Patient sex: M
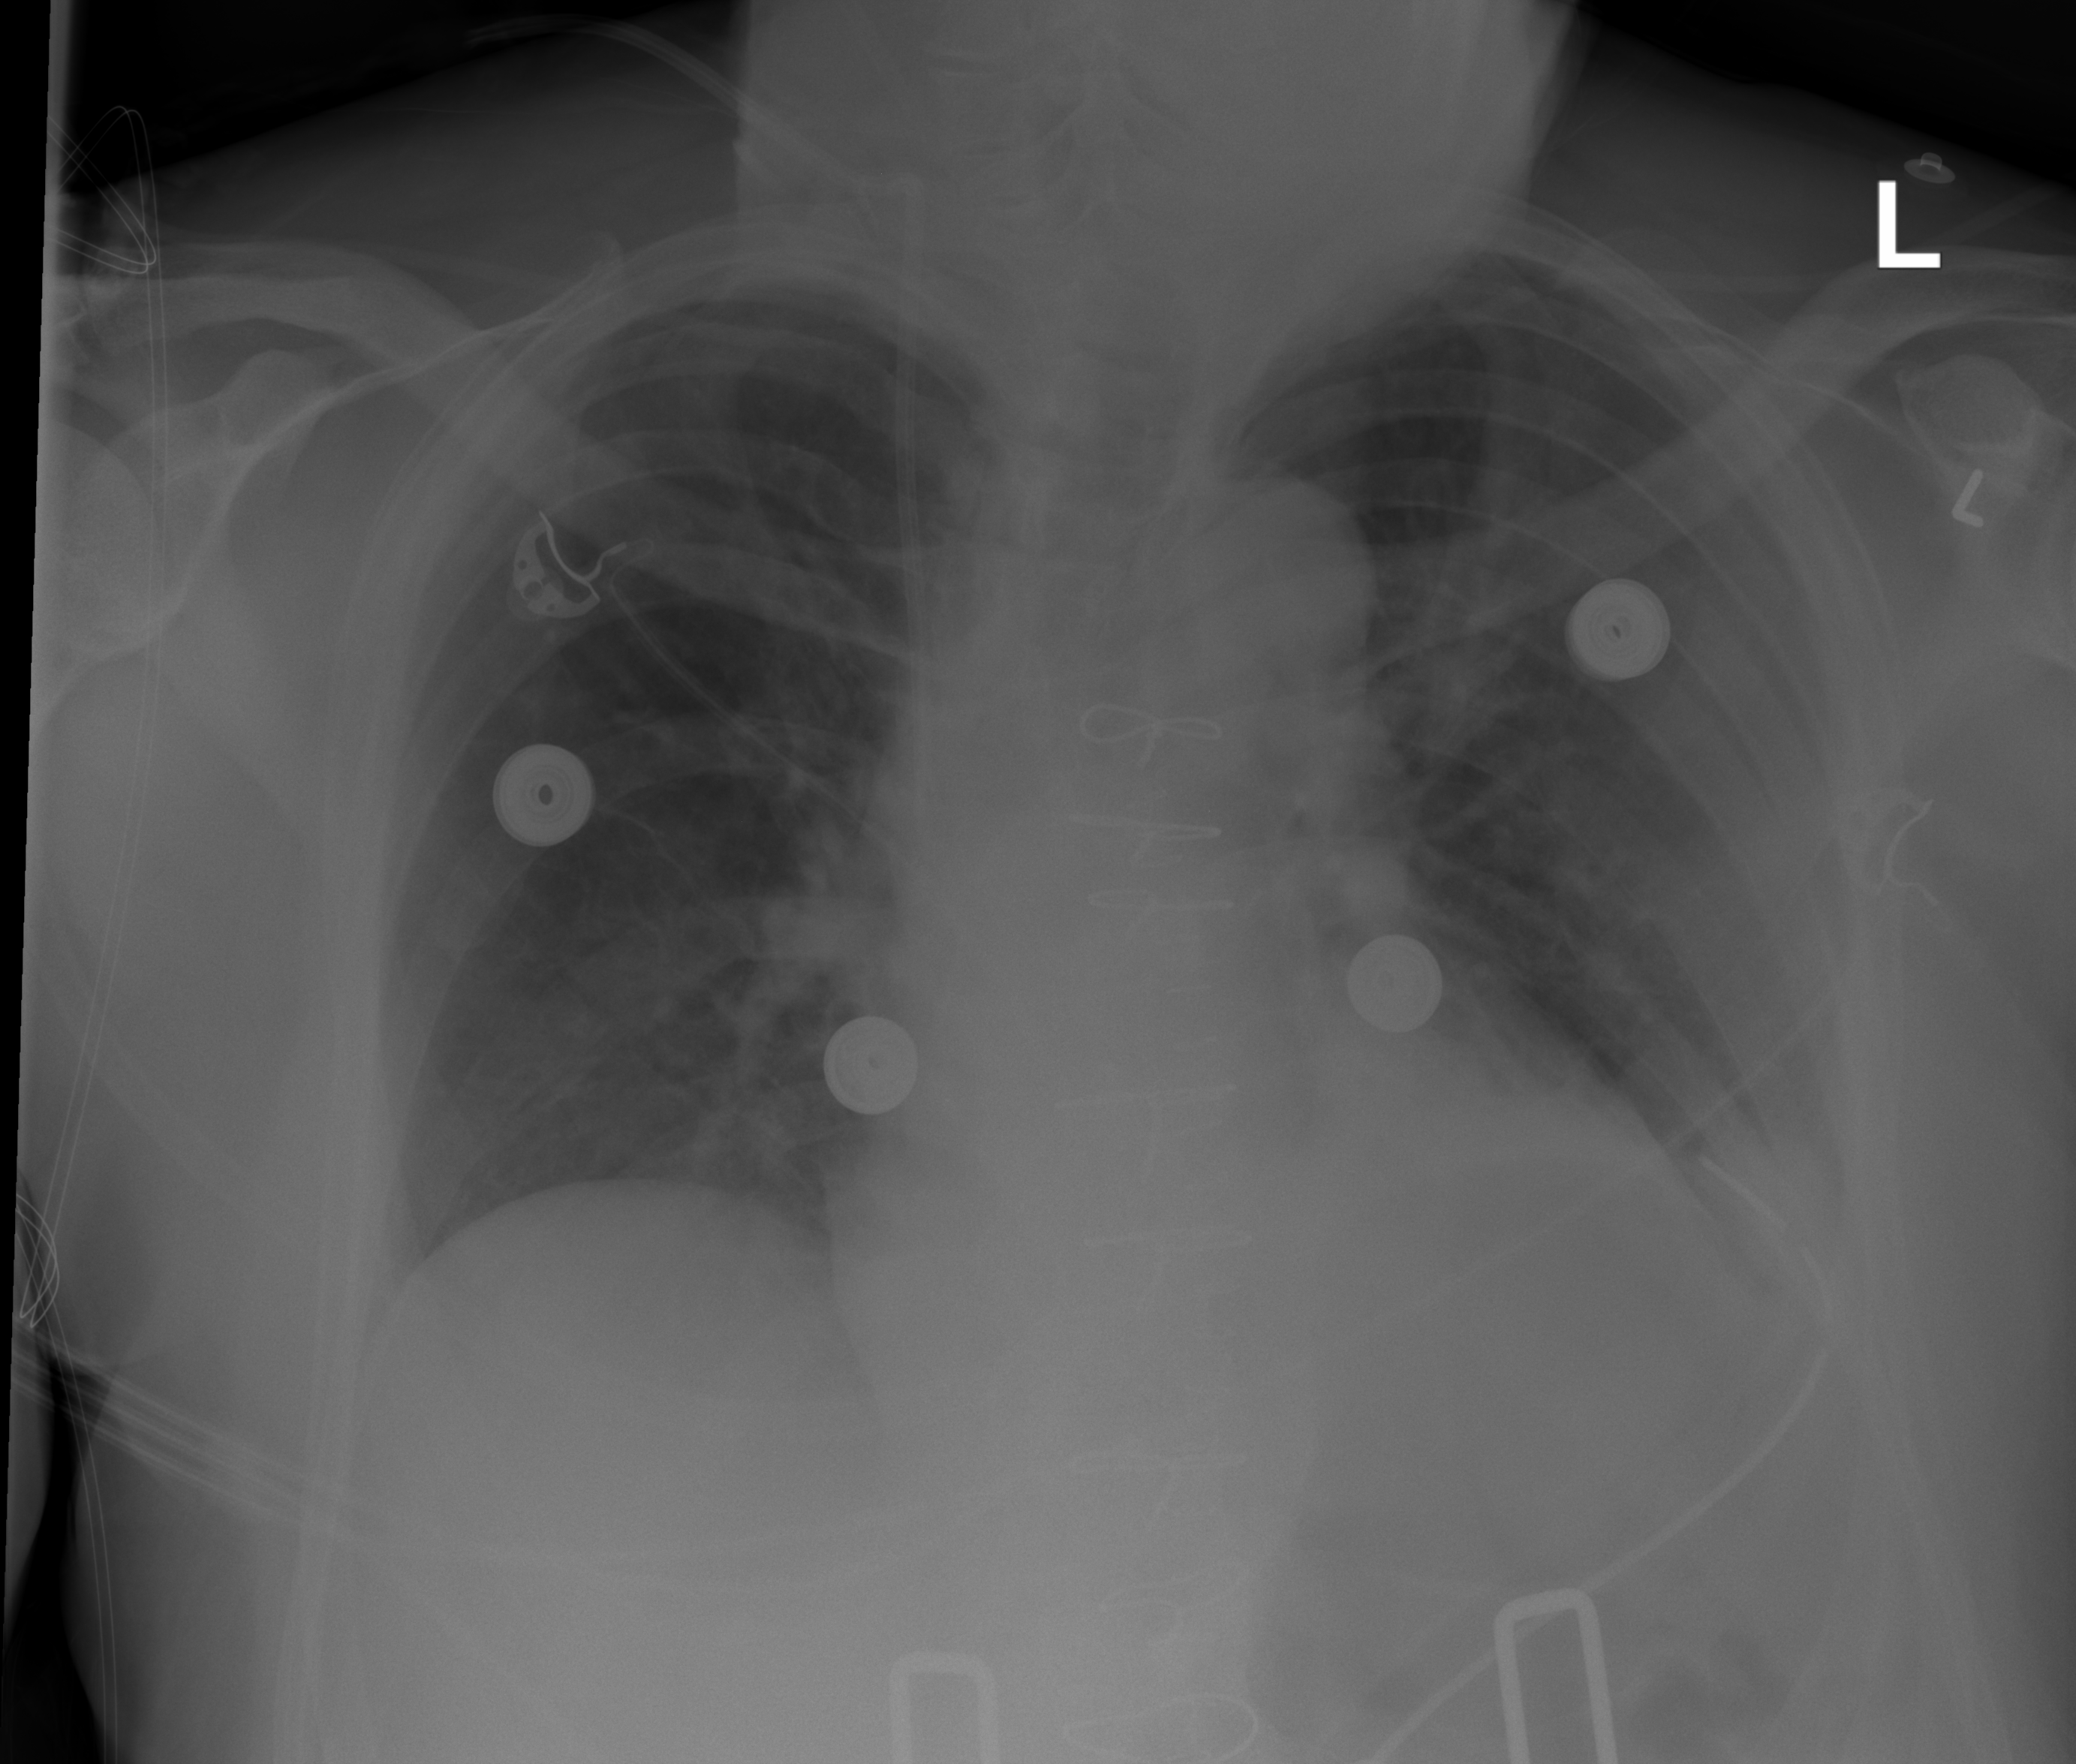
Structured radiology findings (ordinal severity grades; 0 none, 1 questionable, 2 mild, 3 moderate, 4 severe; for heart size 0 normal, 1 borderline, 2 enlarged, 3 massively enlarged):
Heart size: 0
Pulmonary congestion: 2
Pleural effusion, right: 0
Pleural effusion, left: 2
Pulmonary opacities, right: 0
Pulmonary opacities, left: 0
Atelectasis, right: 0
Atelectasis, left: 0